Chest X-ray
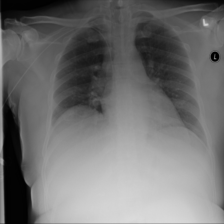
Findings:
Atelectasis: negative
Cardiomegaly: negative
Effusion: negative
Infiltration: negative
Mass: negative
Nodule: negative
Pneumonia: negative
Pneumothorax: negative
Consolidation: negative
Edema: negative
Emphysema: negative
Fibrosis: negative
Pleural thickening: negative
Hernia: negative